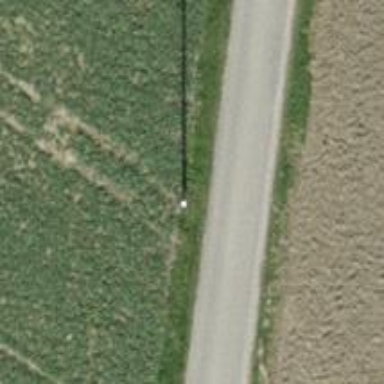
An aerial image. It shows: Power pole.